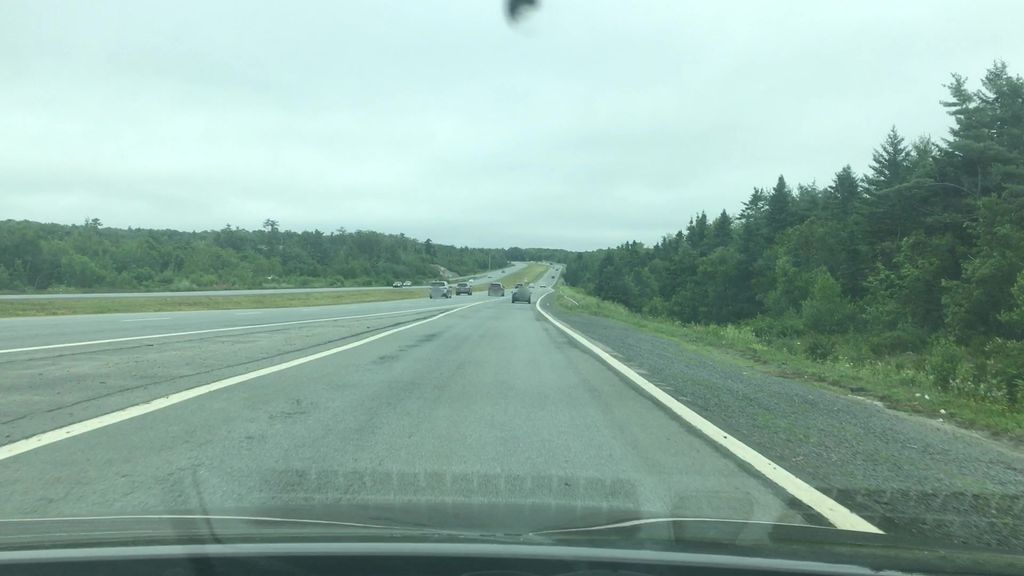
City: halifax